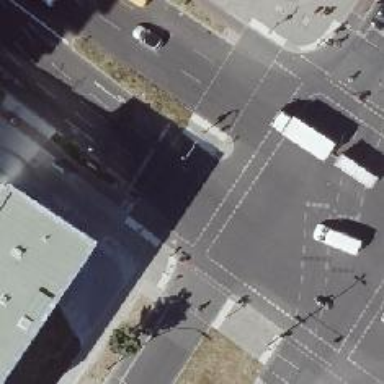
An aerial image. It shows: Crossing with traffic signals.